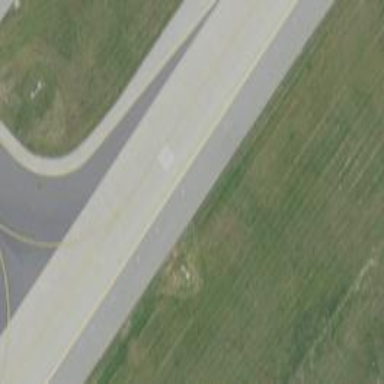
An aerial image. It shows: View of taxiway at the airport.